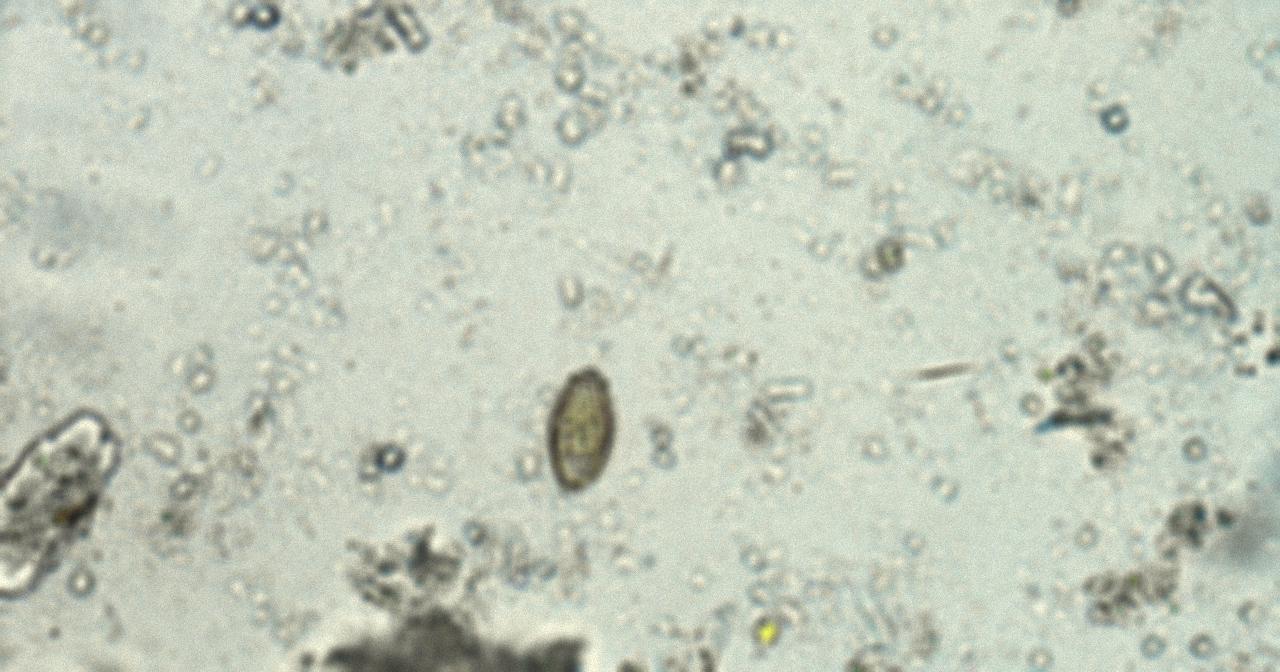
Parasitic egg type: Opisthorchis viverrine